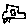
Label: car